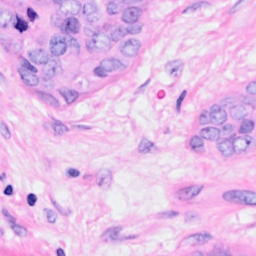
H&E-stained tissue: Breast